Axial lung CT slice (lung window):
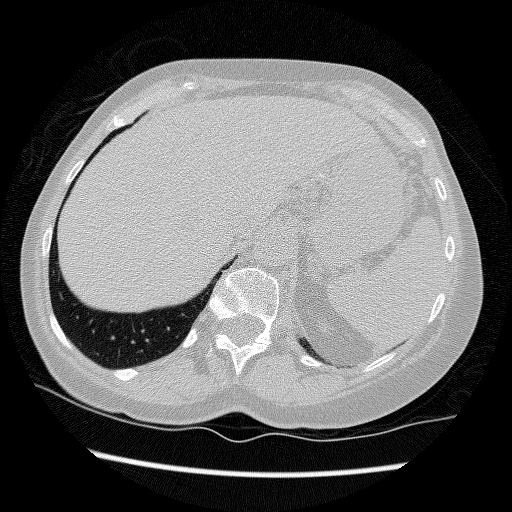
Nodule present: no